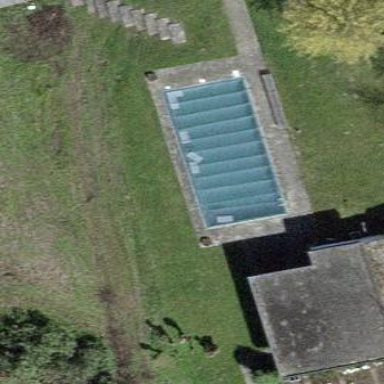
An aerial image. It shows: Swimming pool located in leisure land.